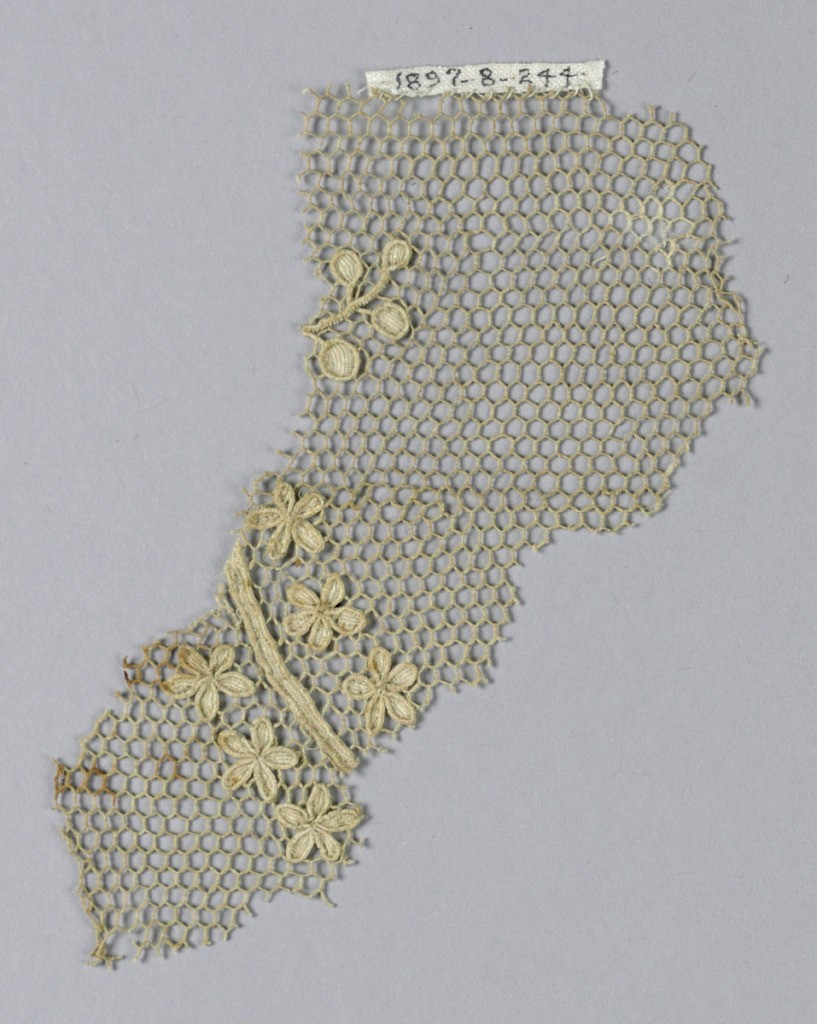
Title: Fragment
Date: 18th century
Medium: linen Technique: needle lace
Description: Fragment of Argentan with buttonholed hexagonal mesh and a row of minute rosettes in relief.